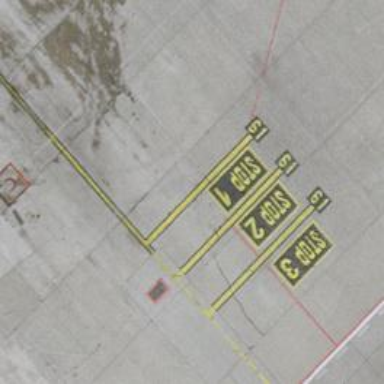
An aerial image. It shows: Airport parking position.